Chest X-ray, PA view. Patient: 35 years old, sex F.
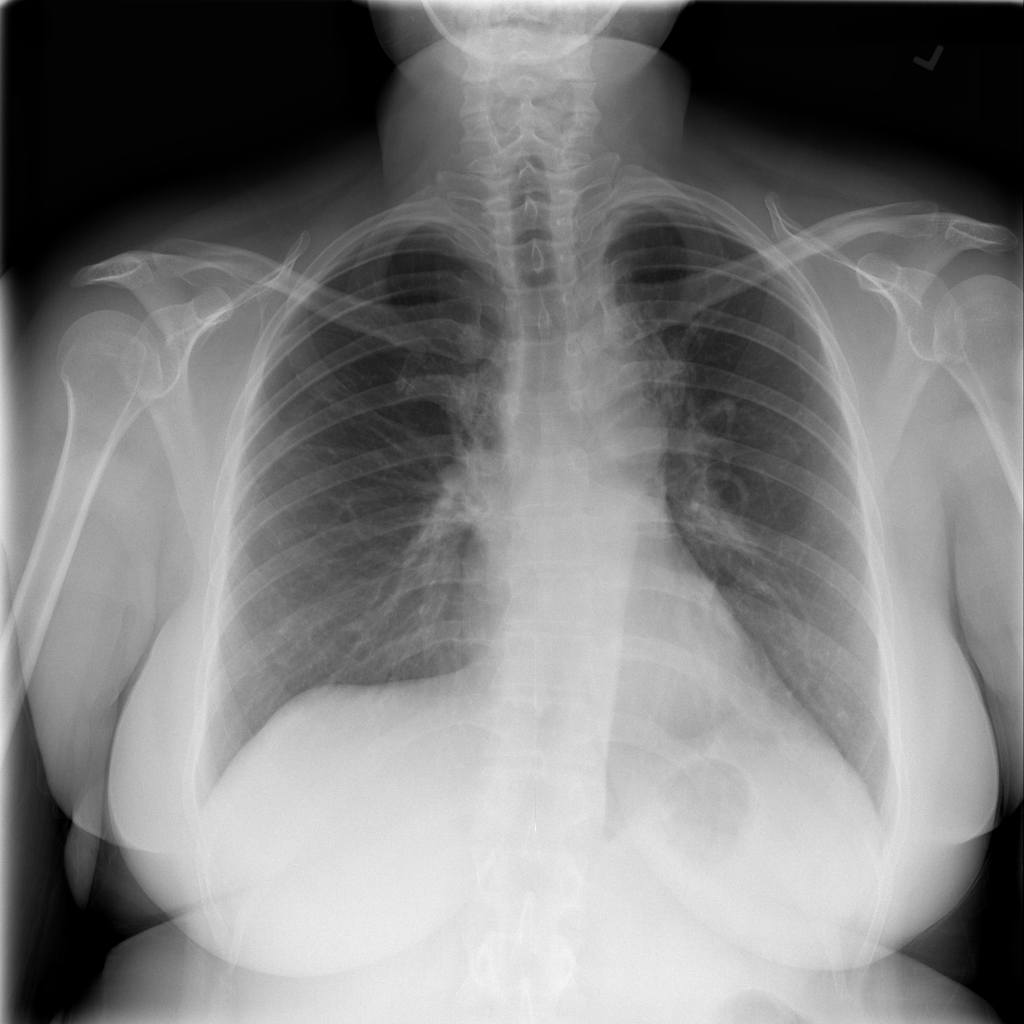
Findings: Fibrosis